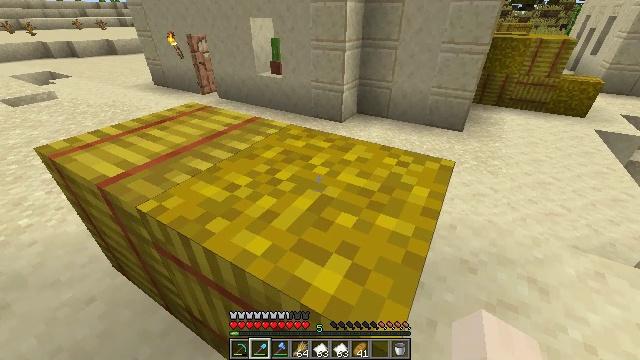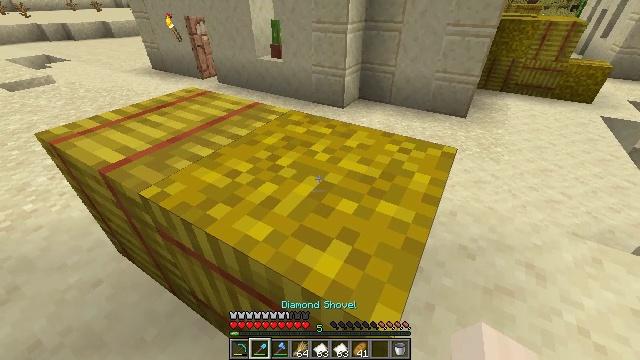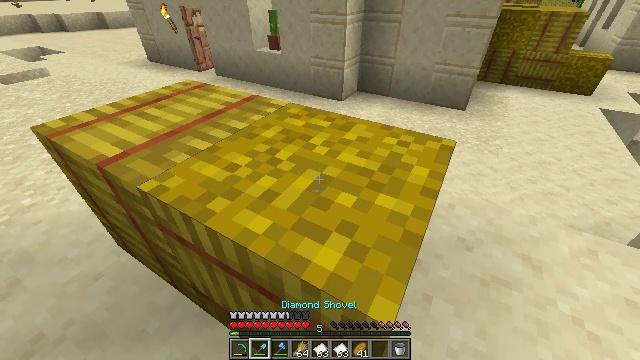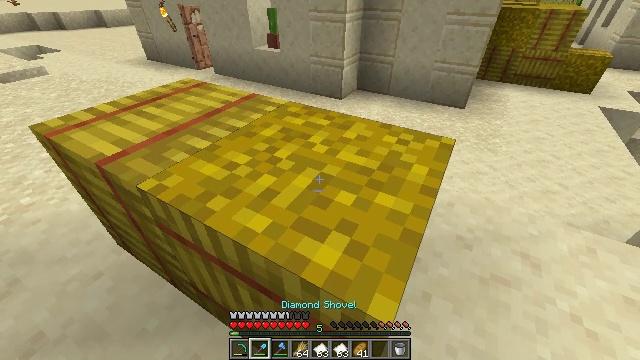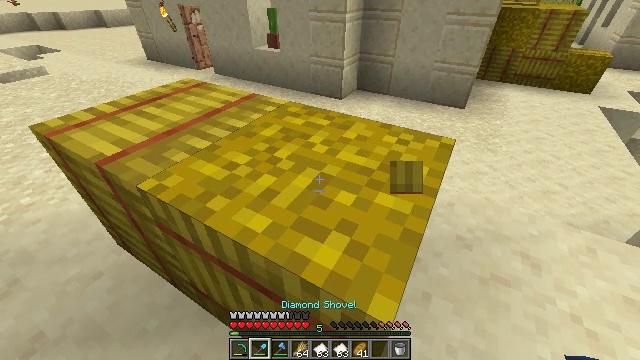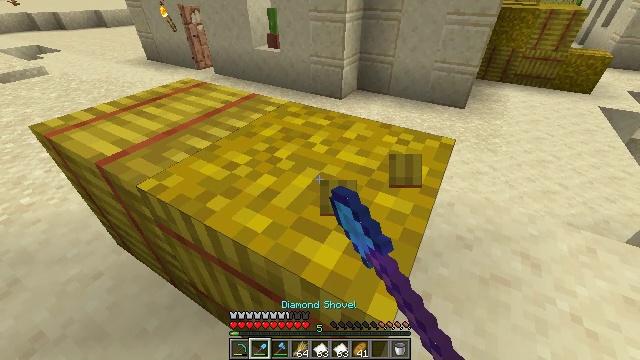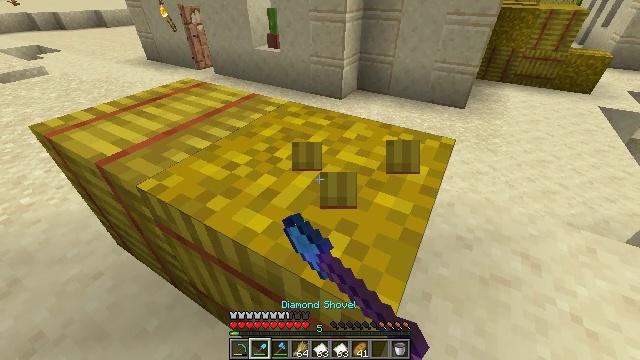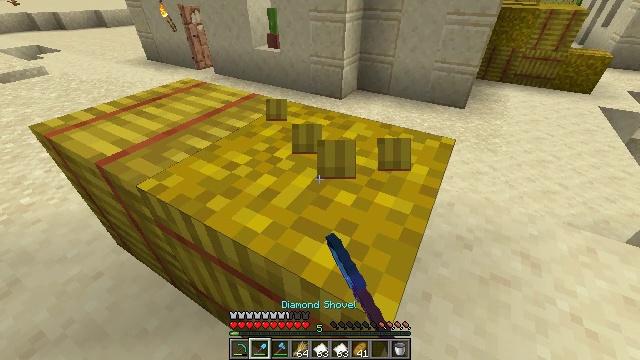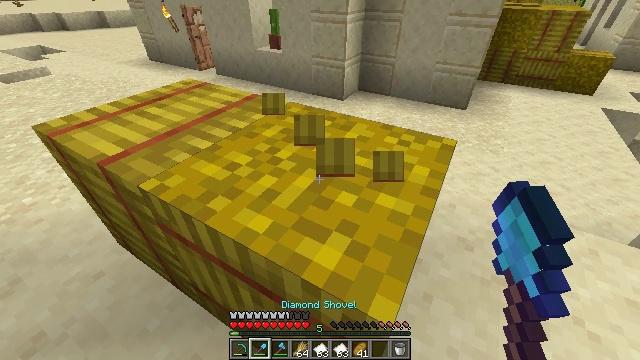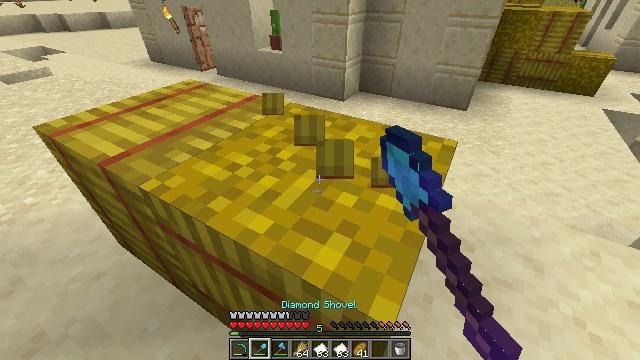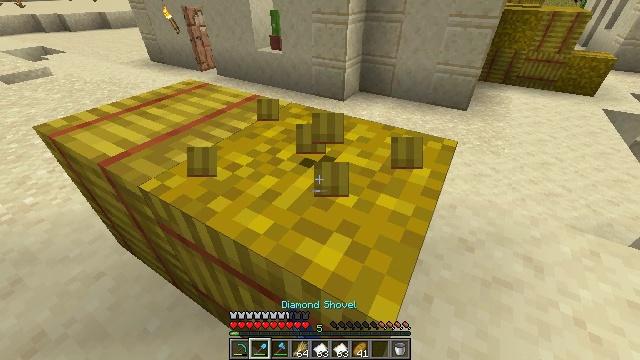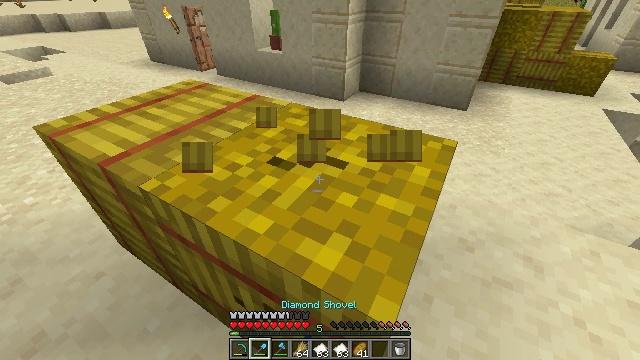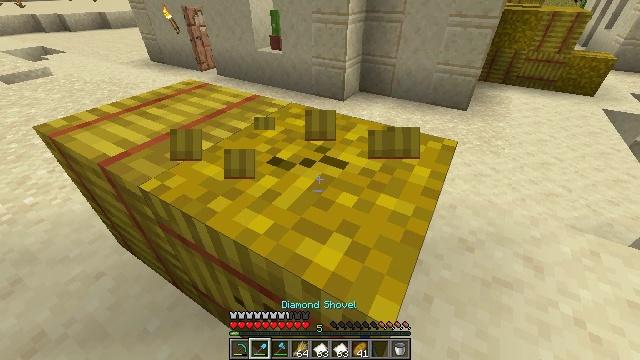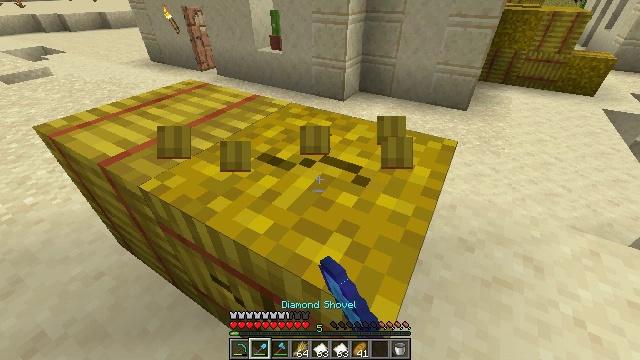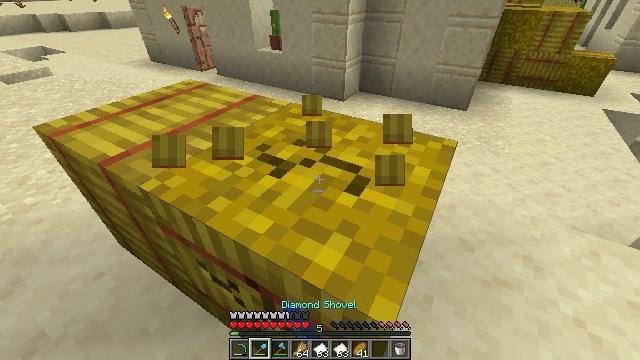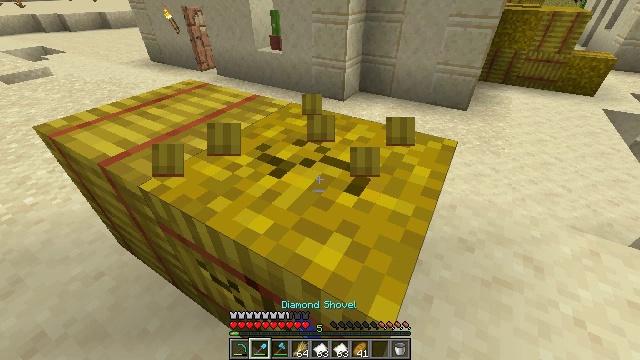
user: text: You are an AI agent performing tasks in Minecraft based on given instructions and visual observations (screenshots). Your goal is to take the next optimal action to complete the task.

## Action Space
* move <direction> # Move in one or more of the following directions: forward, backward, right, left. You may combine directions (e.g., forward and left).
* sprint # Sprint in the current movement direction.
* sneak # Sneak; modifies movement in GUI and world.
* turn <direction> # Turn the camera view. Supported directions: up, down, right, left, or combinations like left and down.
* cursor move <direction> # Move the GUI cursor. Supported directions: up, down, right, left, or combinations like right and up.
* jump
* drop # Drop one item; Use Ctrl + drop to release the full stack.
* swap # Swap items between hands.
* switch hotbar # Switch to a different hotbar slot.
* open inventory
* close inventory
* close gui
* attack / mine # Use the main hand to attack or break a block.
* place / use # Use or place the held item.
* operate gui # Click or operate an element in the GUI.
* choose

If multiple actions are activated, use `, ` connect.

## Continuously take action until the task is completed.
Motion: motion action
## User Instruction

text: Harvest hay blocks from the village.
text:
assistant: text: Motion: turn down, switch to hotbar 2
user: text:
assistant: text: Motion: turn down, switch to hotbar 2
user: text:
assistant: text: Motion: switch to hotbar 2
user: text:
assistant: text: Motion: attack / mine
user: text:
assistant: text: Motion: attack / mine
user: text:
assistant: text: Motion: attack / mine
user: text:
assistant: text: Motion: attack / mine
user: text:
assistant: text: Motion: attack / mine
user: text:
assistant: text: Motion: attack / mine
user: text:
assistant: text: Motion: attack / mine
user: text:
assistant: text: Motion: attack / mine
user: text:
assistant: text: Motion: attack / mine
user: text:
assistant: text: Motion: attack / mine
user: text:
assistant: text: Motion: attack / mine
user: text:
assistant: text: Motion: attack / mine
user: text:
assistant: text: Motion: attack / mine
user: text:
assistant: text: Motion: attack / mine
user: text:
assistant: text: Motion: attack / mine
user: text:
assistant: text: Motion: attack / mine
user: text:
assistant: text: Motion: attack / mine, switch to hotbar 1
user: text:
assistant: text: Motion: attack / mine, switch to hotbar 1
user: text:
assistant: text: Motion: attack / mine, switch to hotbar 1
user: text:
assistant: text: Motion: attack / mine
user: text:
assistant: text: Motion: attack / mine
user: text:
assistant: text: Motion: attack / mine
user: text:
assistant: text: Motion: attack / mine
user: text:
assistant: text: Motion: attack / mine
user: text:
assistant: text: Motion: attack / mine
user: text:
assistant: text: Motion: attack / mine
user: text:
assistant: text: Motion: attack / mine